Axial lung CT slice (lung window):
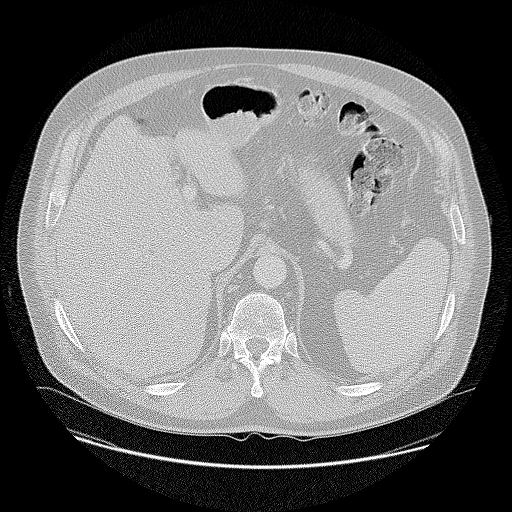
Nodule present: no